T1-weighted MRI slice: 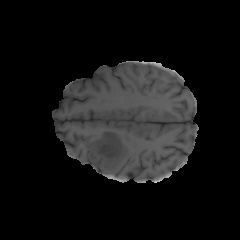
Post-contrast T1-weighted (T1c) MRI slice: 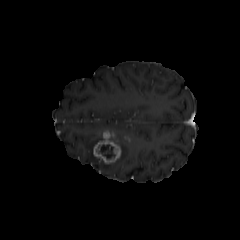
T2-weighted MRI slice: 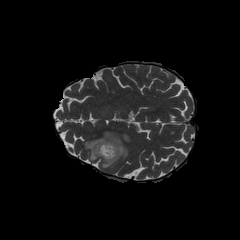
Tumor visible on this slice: yes